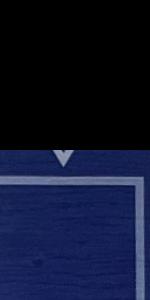
Label: Empty